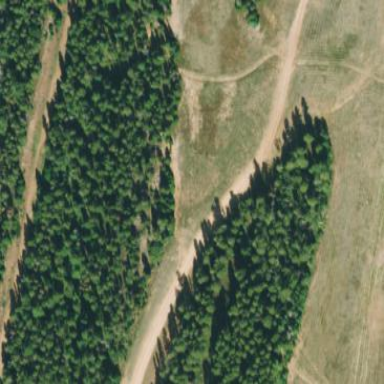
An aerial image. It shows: Forest area.